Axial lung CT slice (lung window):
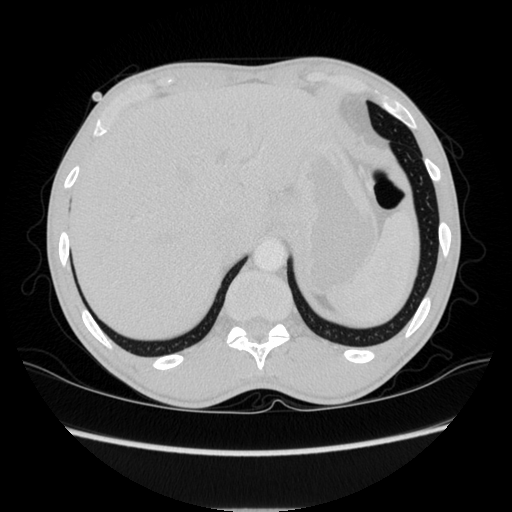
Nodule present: no